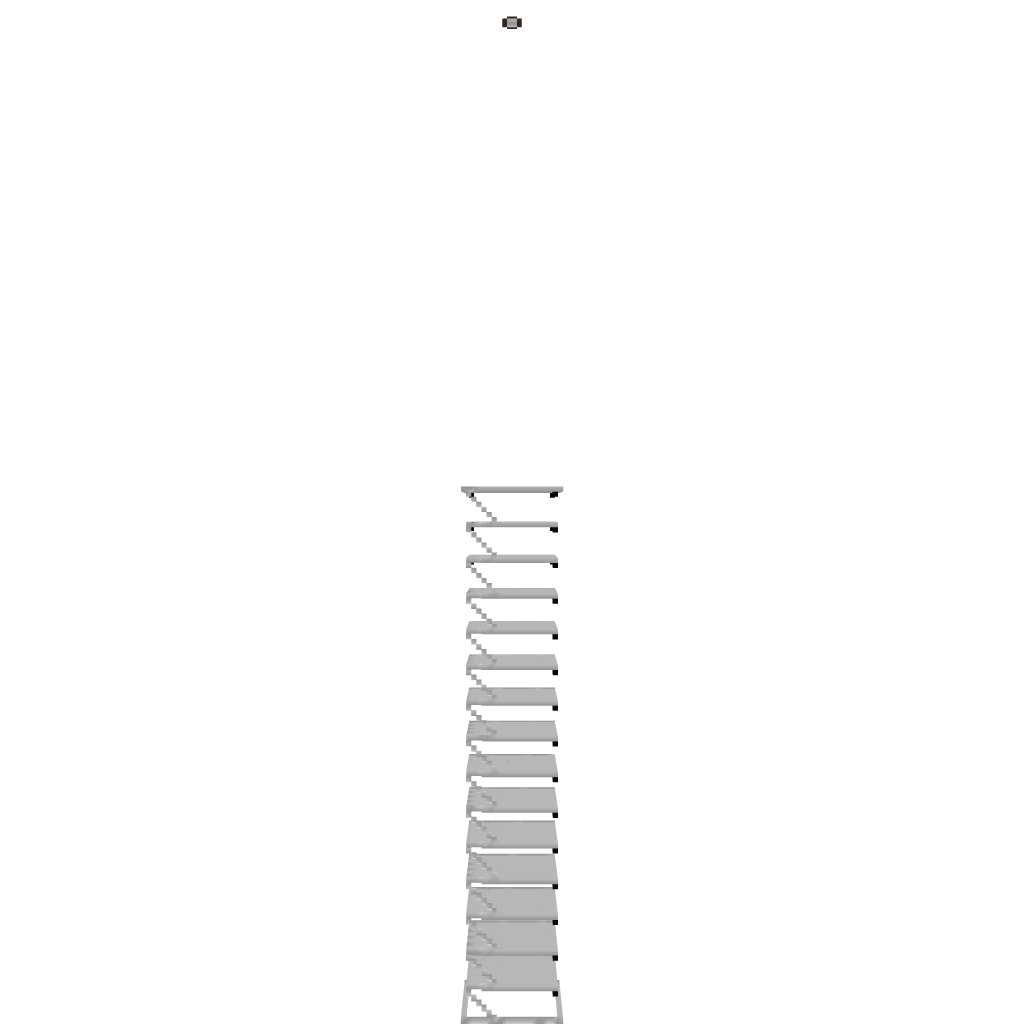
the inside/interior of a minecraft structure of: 200 block high Skyscraper